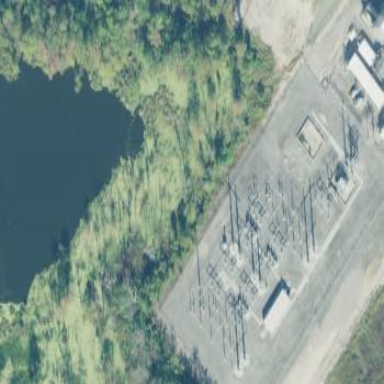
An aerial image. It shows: Industrial power substation surrounded by fence.